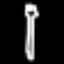
Label: fork